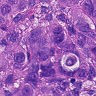
Metastatic tissue present: yes